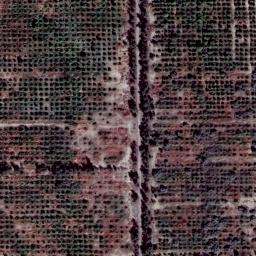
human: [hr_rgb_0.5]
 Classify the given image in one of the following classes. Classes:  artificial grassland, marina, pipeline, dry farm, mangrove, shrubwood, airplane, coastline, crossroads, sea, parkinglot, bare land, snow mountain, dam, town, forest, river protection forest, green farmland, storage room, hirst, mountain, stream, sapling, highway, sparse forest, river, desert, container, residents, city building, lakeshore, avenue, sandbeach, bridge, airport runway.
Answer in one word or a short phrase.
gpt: dry farm